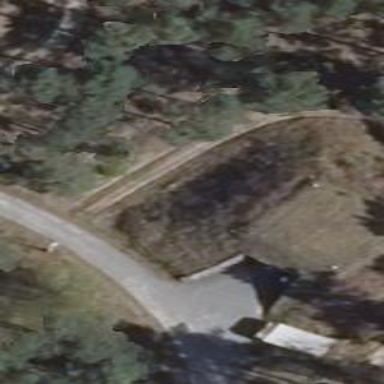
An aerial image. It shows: Bunker.